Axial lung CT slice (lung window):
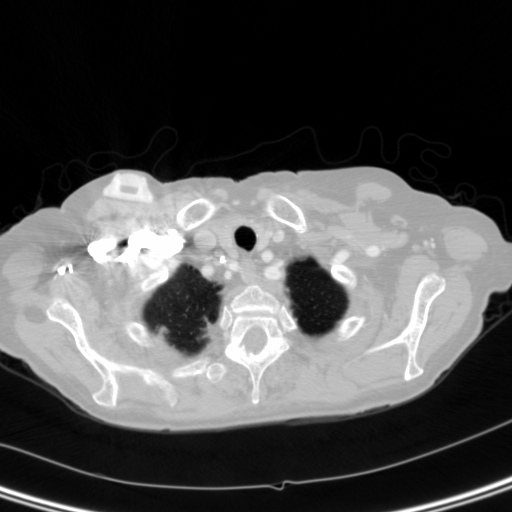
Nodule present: no